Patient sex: M
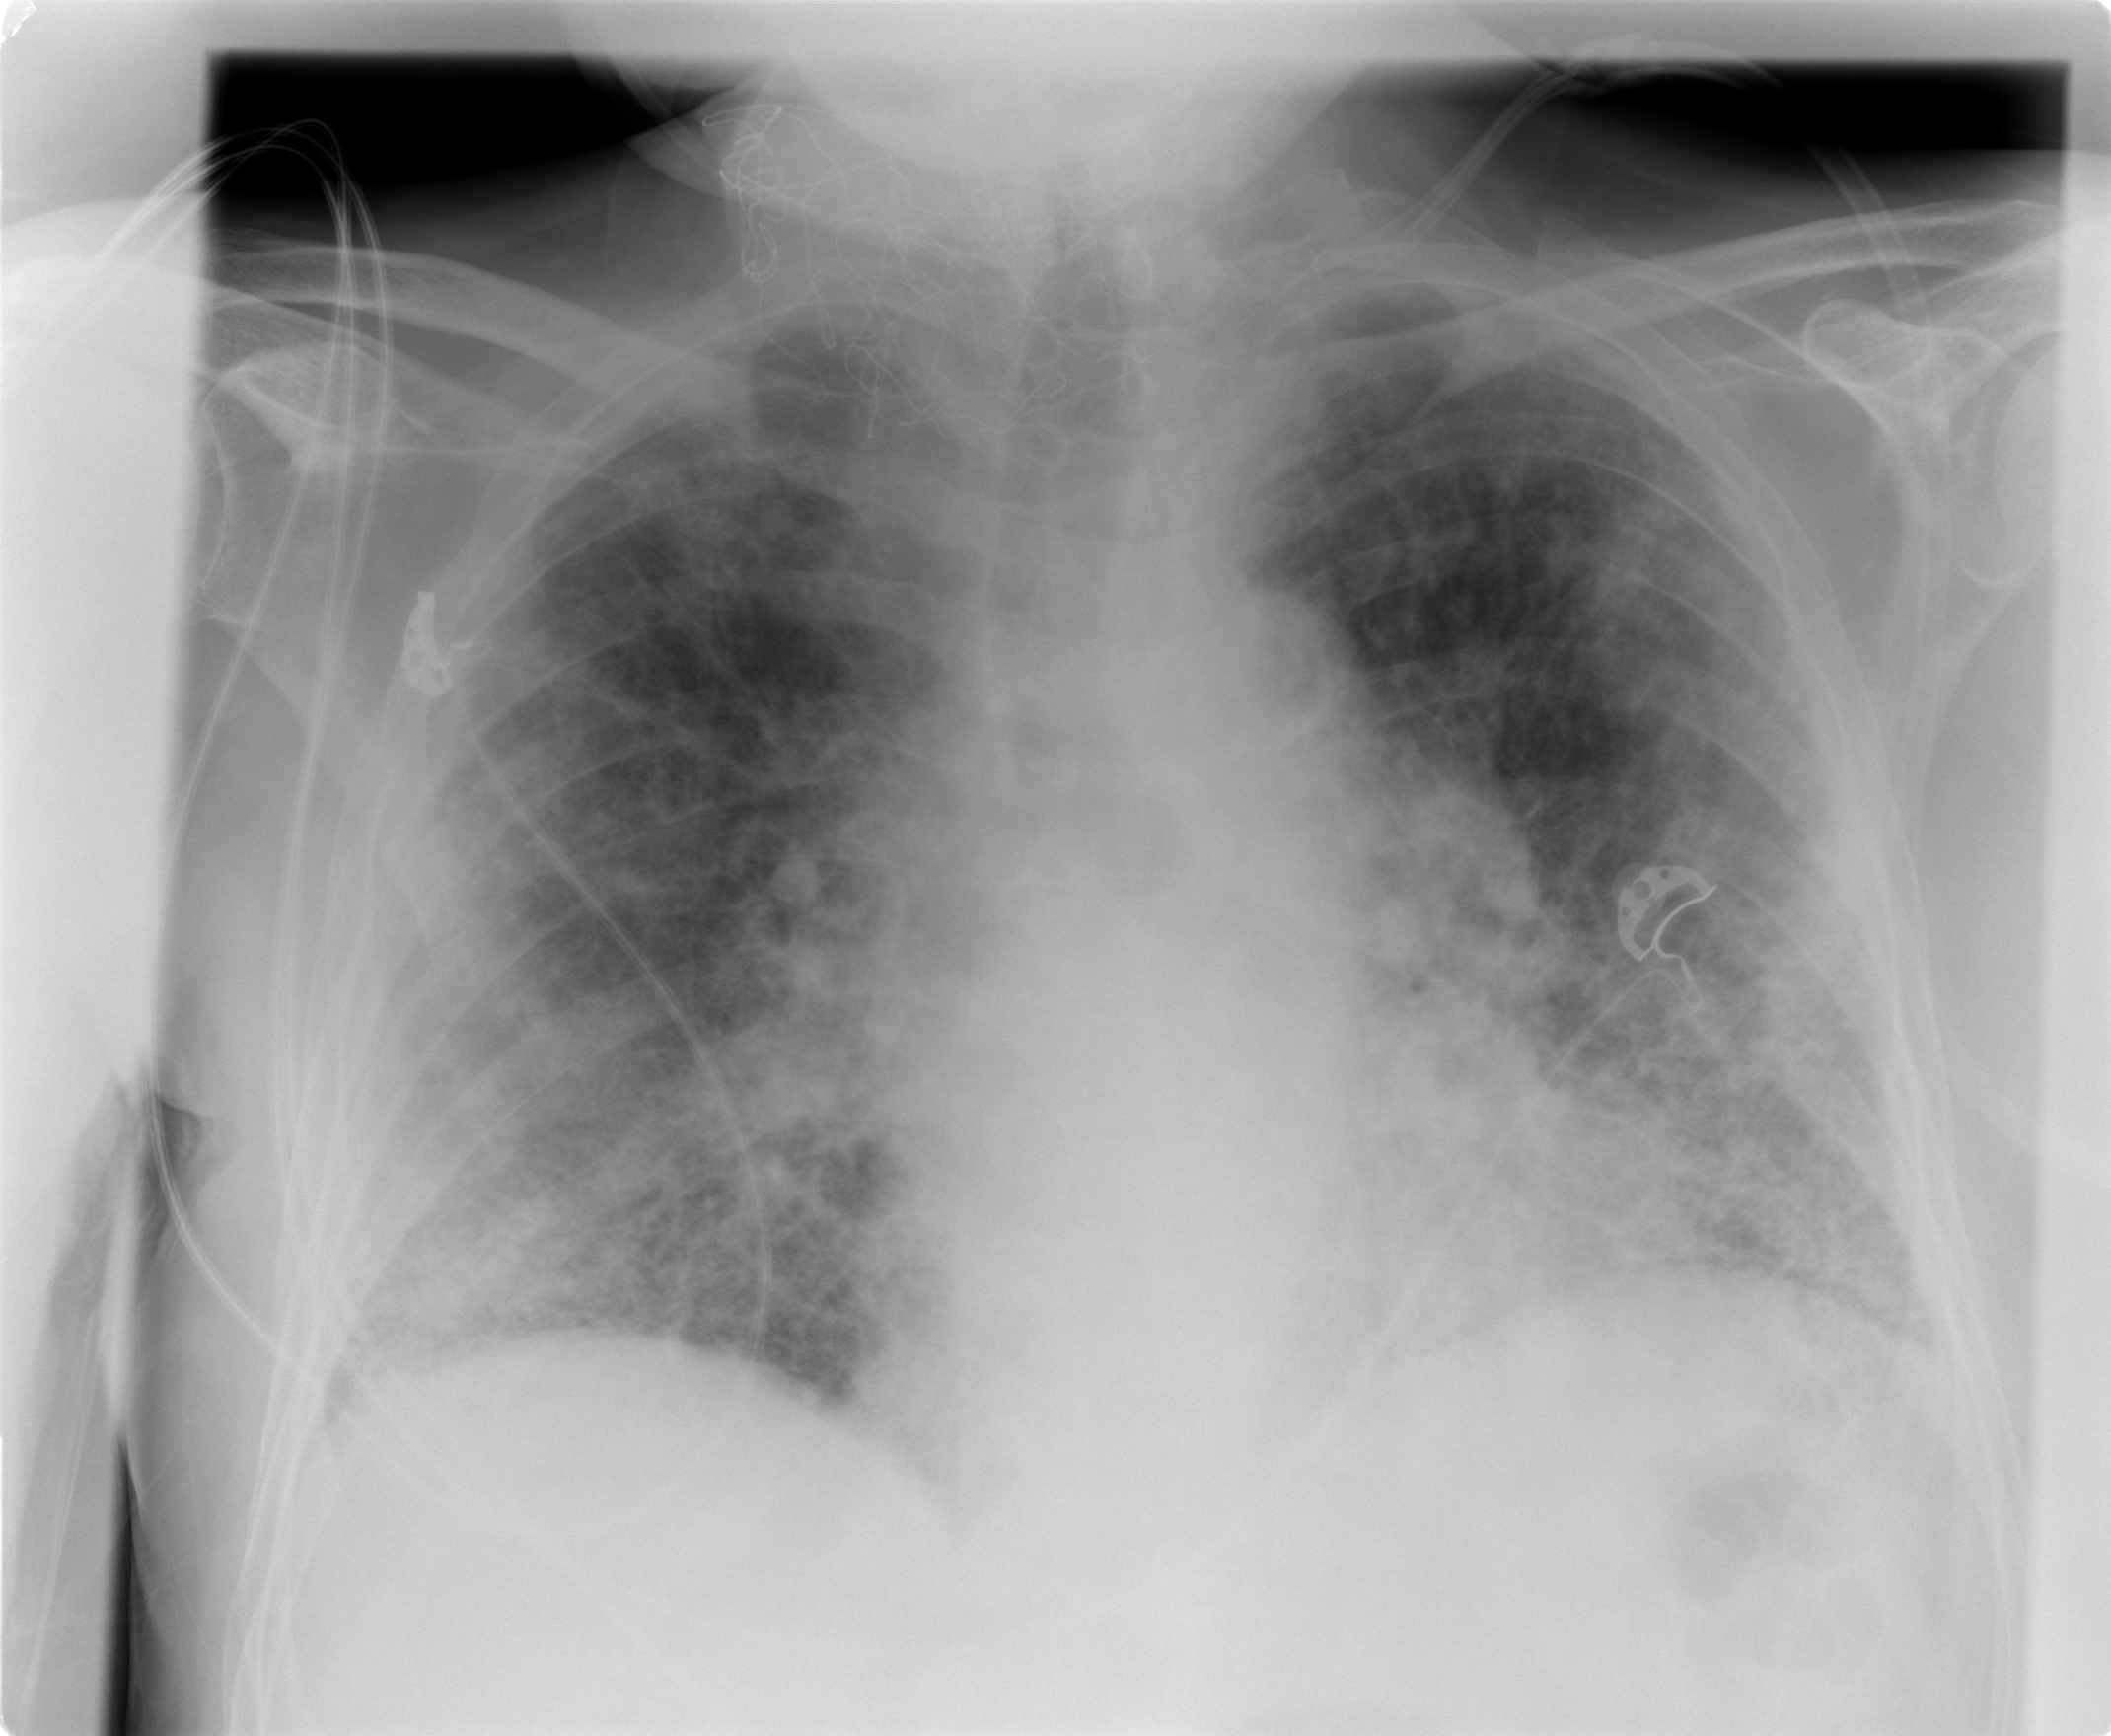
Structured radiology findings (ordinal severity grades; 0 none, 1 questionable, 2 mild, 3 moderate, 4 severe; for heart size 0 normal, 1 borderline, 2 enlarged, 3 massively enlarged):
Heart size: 3
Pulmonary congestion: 3
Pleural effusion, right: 0
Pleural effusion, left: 0
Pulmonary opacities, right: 4
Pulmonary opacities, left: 4
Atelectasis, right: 2
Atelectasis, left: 2